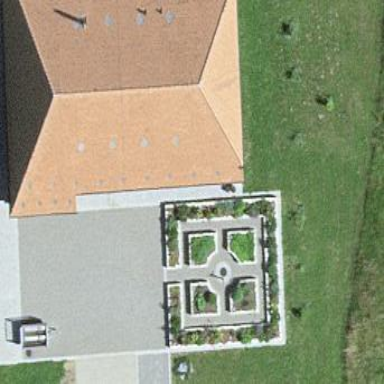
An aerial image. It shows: Simple house.